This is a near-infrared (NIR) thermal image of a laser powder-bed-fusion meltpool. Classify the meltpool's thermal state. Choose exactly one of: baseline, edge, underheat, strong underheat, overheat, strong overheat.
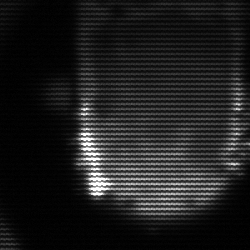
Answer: baseline